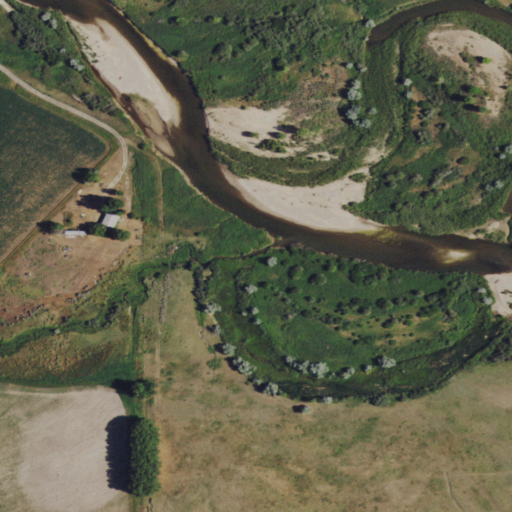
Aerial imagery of valley in Wyoming named Sharp Nose Draw containing herbaceous wetlands, woody wetlands, cultivated crops, shrub, pasture, and open development